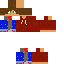
A male human skin with medium skin, wearing brown long hair dressed in a red hoodie and blue pants, featuring a closed mouth.